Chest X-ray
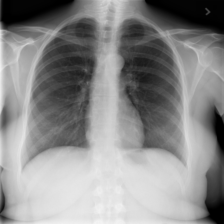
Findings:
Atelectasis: negative
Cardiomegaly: negative
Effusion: negative
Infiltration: negative
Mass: negative
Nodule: negative
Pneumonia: negative
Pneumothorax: negative
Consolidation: negative
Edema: negative
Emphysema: negative
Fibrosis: negative
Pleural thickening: negative
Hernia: negative